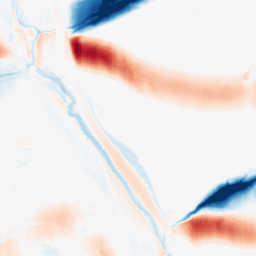
Category: morphological
Decomposition family: morphological_ellipse
Decomposition parameters: operation: average
width: 50
height: 5
Upsampling method: quadratic
Upsampling parameters: scale: 2
Upsampling scale: 2